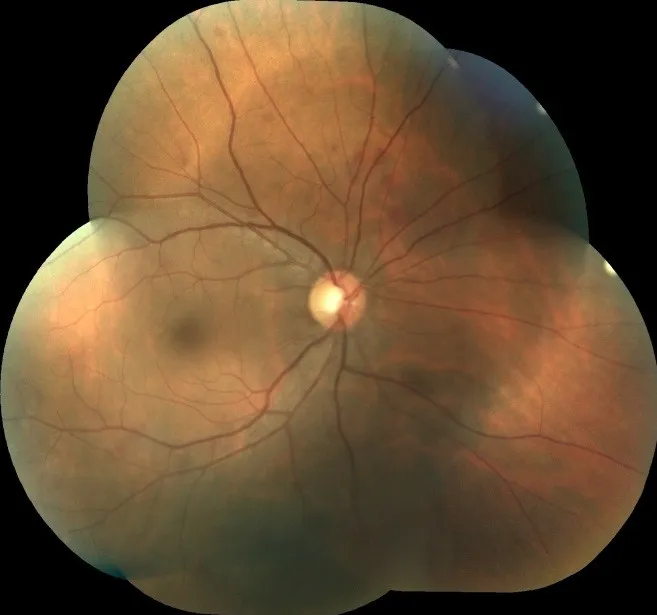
RE Fundus: normal aspect.
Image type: ophthalmic_imaging (fundus_photograph)